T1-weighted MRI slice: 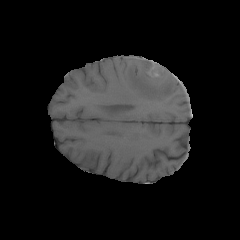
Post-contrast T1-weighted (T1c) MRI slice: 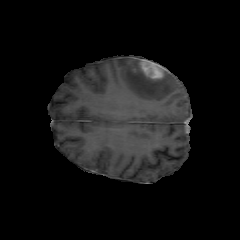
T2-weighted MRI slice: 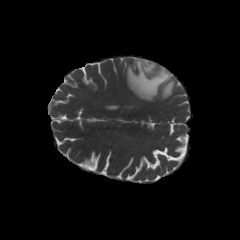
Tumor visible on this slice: yes